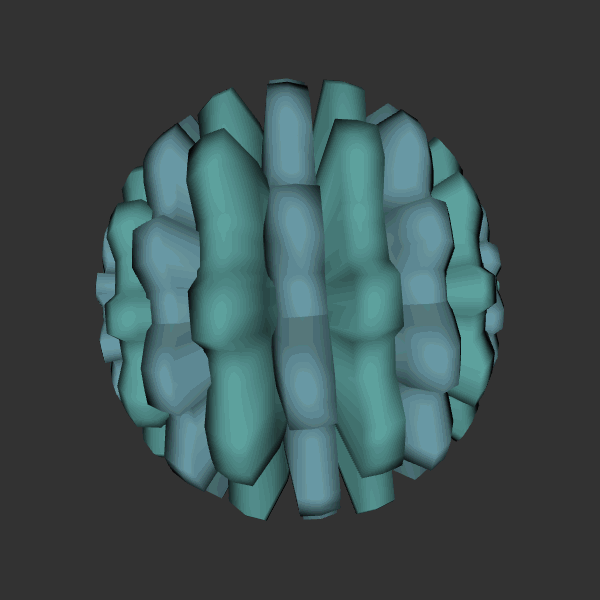
Background: dark